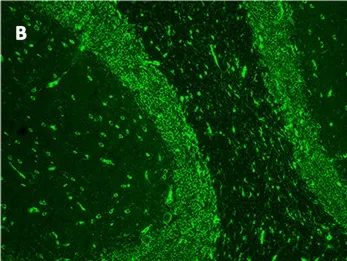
Detection of AGO-IgG by IIF-TBA. IIF of the monkey brain with the patient's serum.
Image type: pathology (immunostaining)